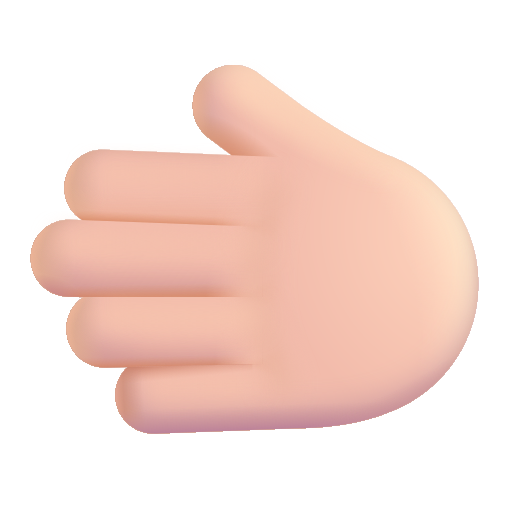
leftwards hand color light